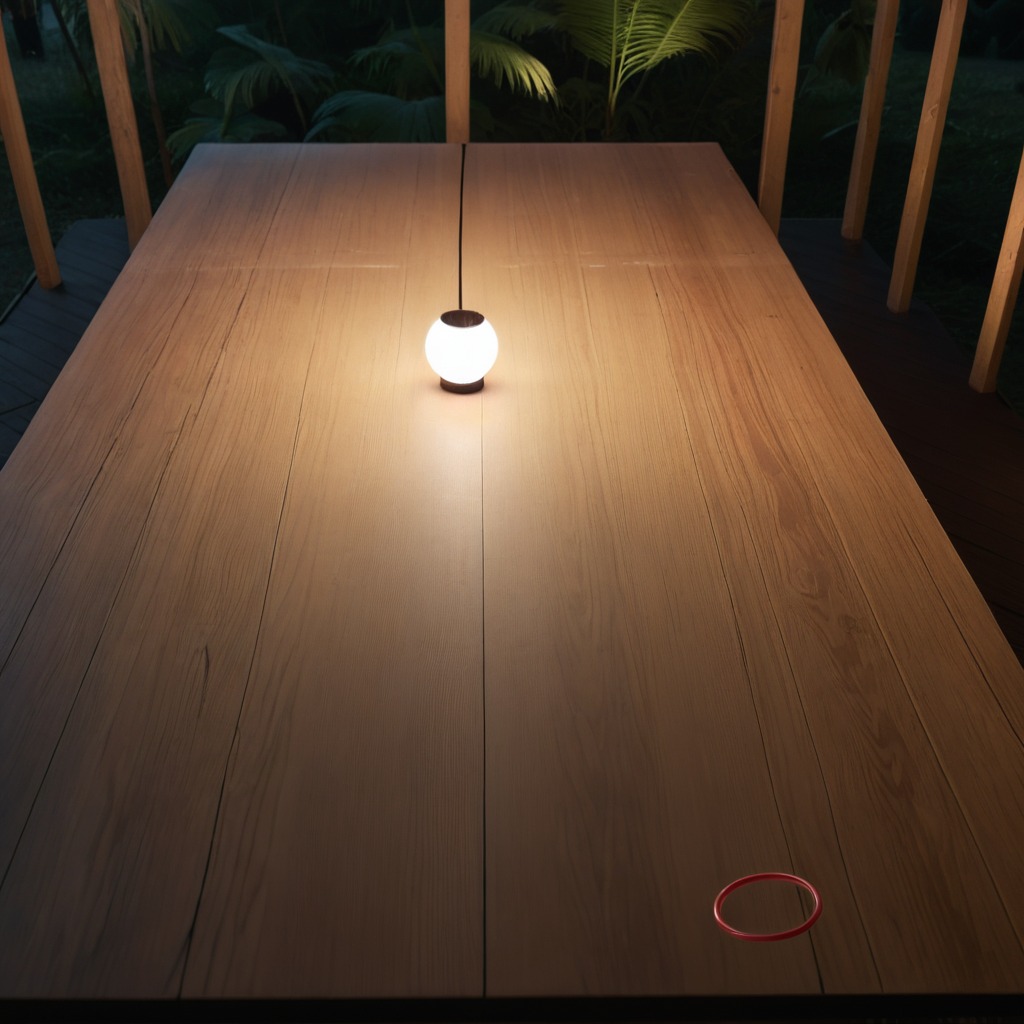
A rubber O-ring is lying on the wooden table.